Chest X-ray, PA view. Patient: 13 years old, sex F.
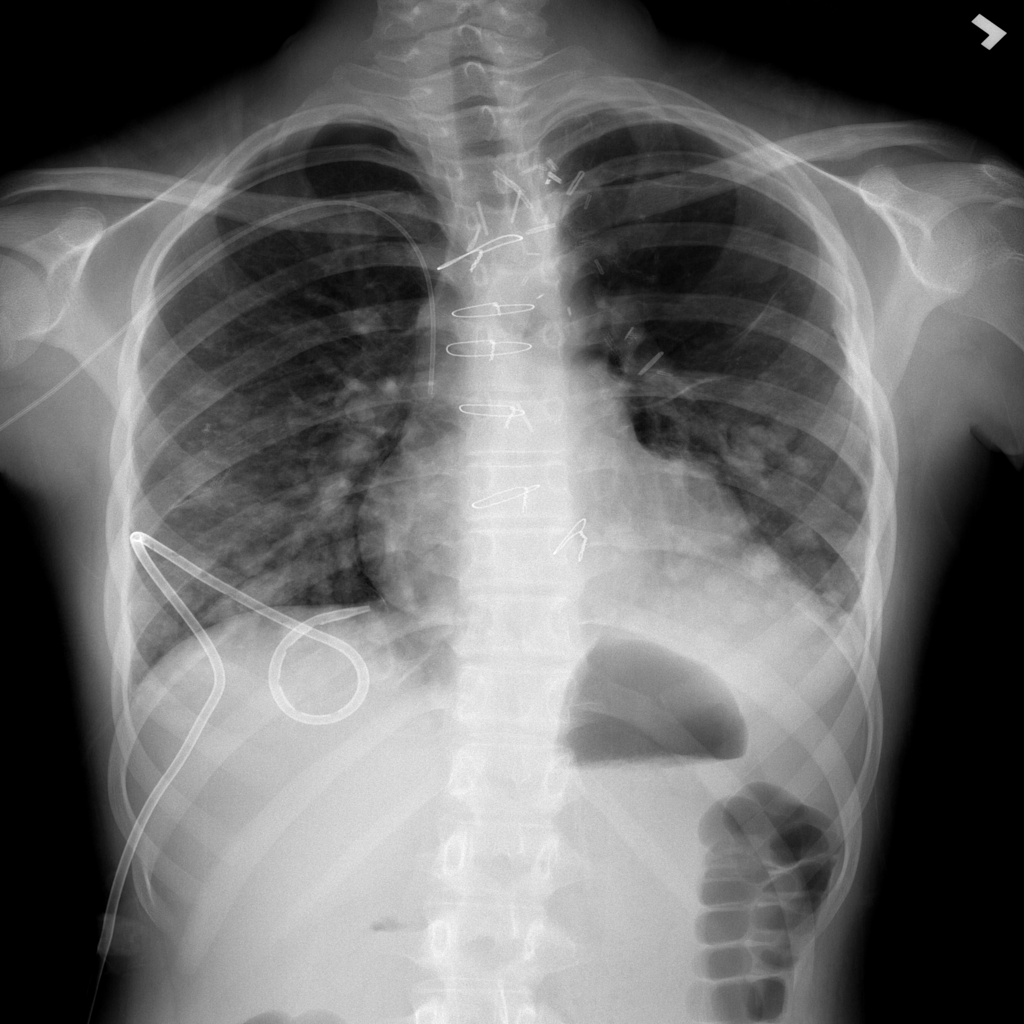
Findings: Atelectasis, Effusion, Infiltration, Nodule, Pneumothorax